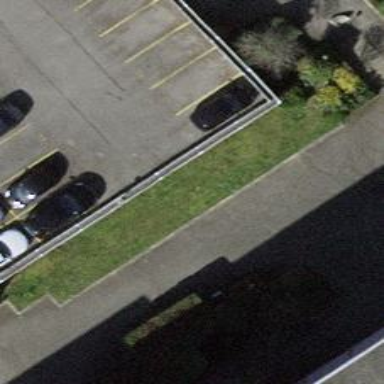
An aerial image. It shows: Road serving as parking aisle.